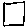
Label: square